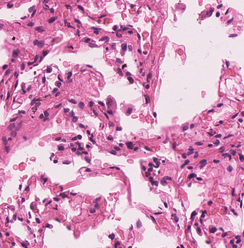
Tumor epithelial tissue: no
Tumor-associated stroma tissue: no
Normal tissue: yes